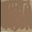
Piece: xx